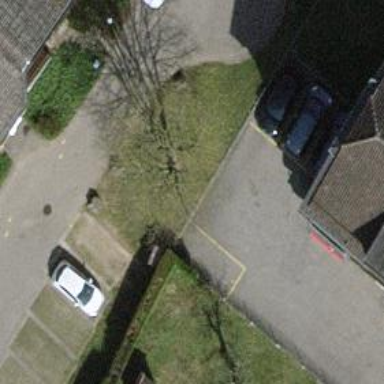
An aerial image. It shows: Alley classified as service road.